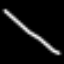
Label: line